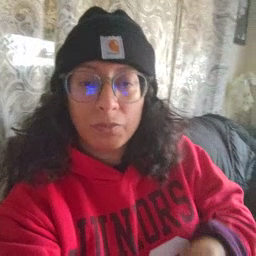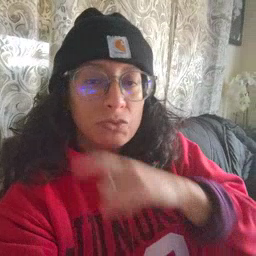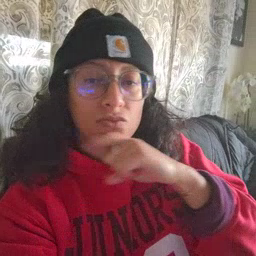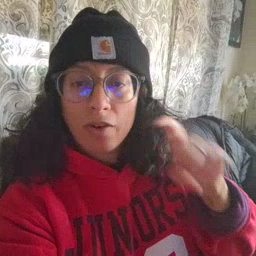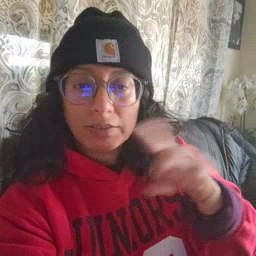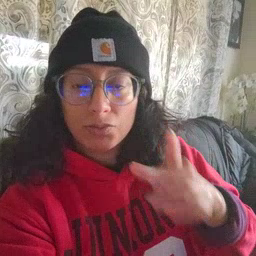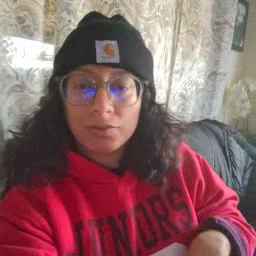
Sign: dryer